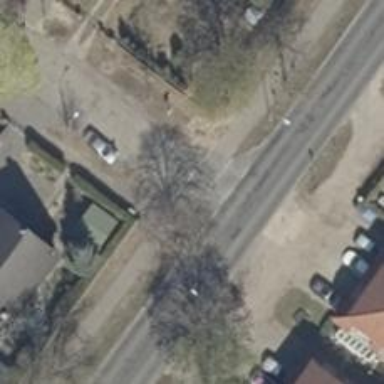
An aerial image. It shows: Residential road with asphalt surface. There is sidewalk on the left side.